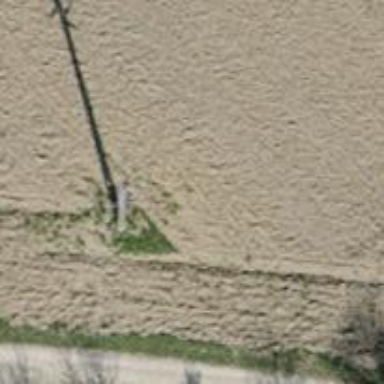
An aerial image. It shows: Power pole.